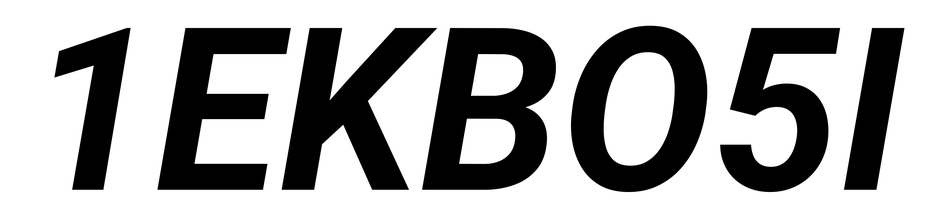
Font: Roboto-Italic_Bold_Italic